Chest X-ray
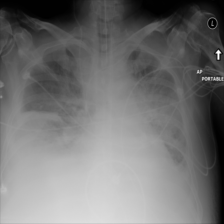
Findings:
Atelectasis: positive
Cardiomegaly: negative
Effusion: positive
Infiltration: positive
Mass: negative
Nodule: negative
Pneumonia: negative
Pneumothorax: negative
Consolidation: positive
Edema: negative
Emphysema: negative
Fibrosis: negative
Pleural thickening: negative
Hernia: negative